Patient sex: F
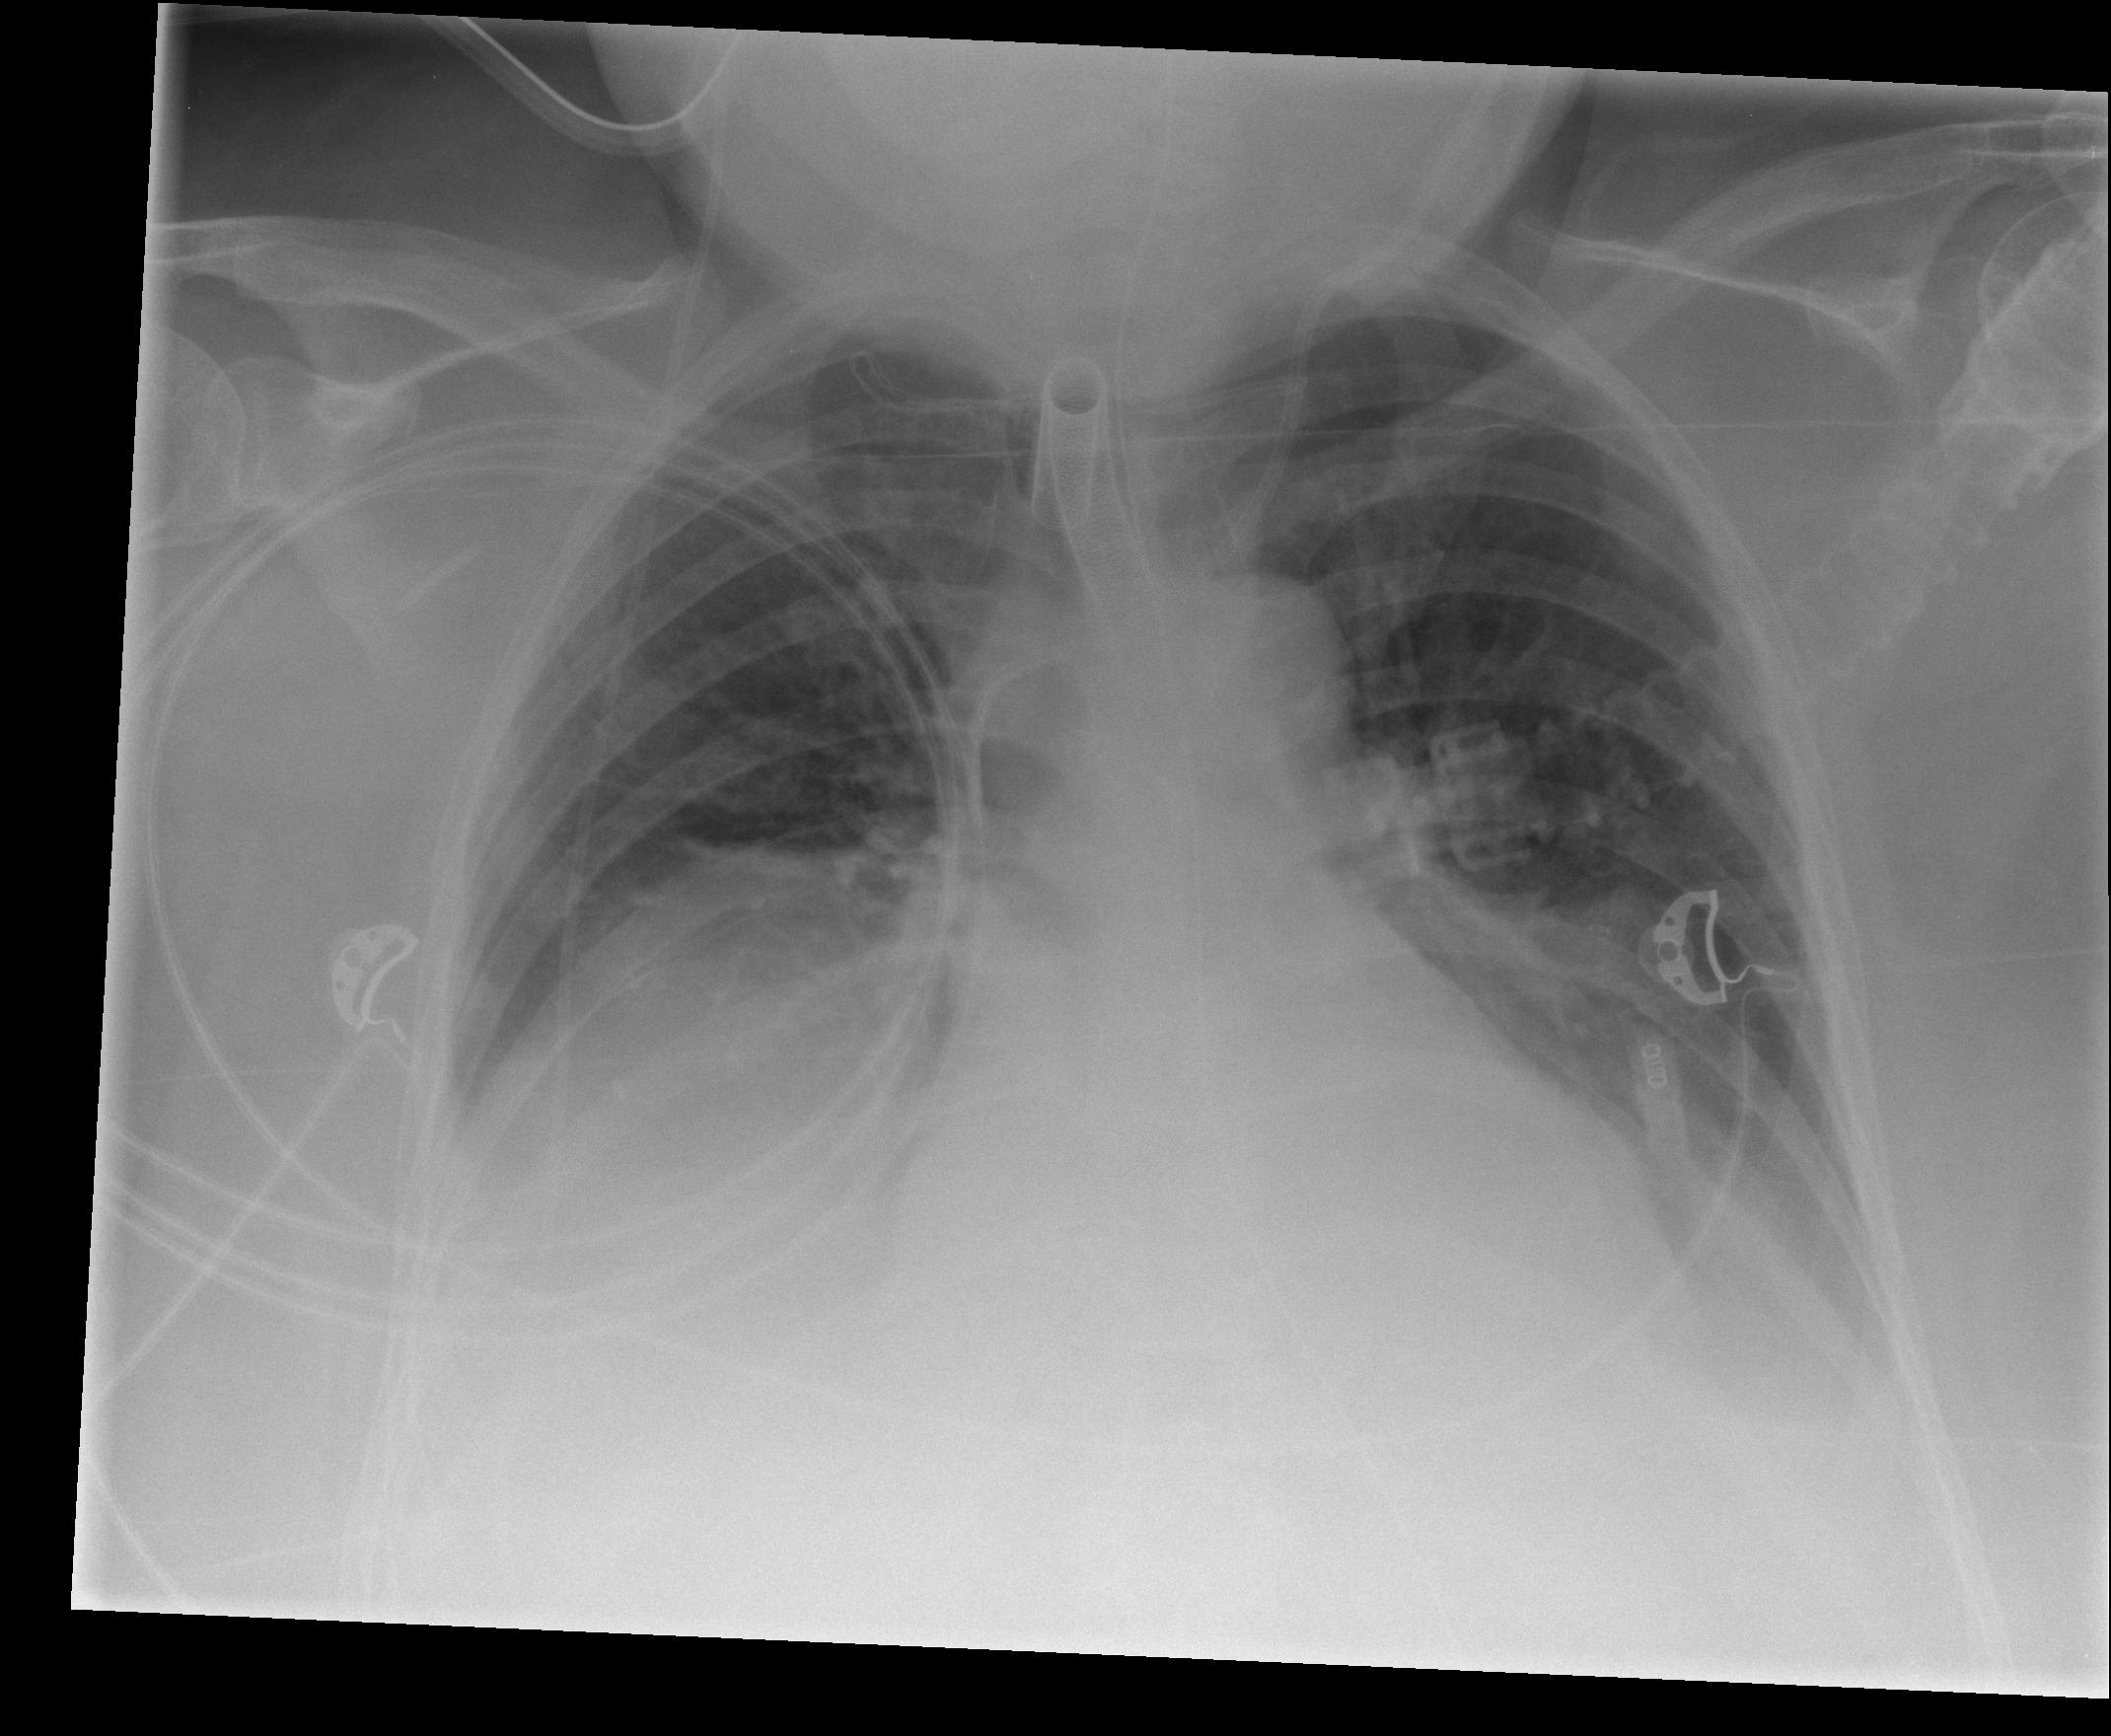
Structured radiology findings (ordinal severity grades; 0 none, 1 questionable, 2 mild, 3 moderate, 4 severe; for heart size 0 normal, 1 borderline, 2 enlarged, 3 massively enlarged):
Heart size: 2
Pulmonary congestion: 1
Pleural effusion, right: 2
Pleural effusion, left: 2
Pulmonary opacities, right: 0
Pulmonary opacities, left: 0
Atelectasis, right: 2
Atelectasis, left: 2